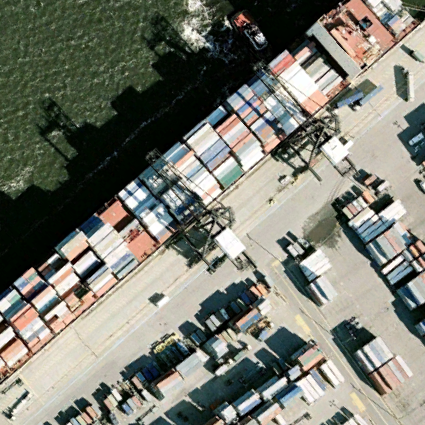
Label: Container_ship